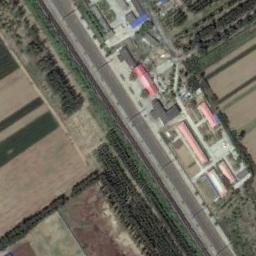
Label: railway